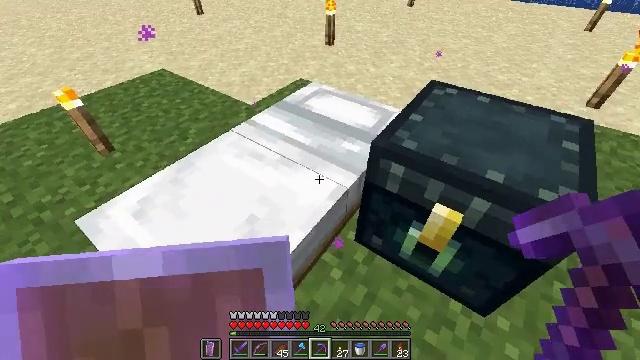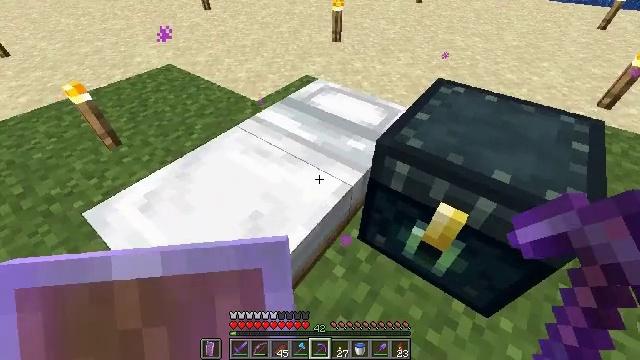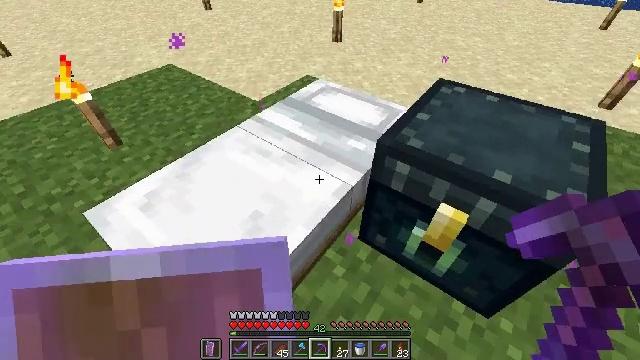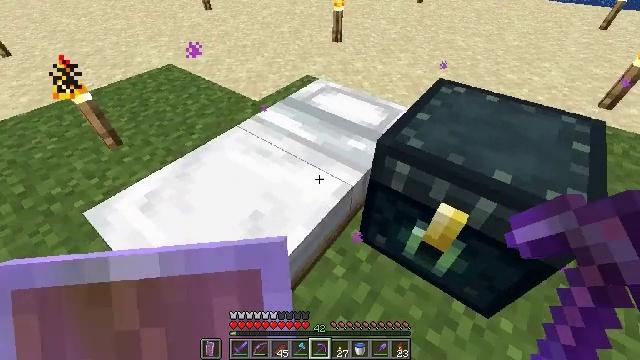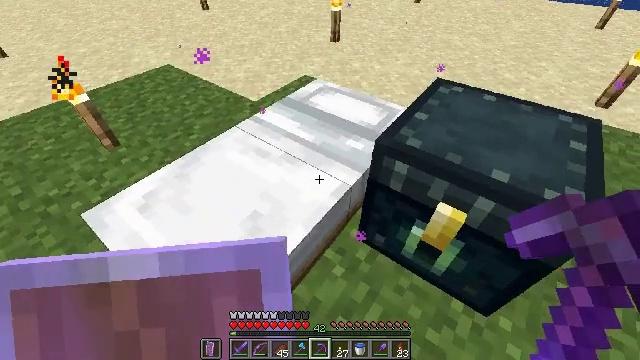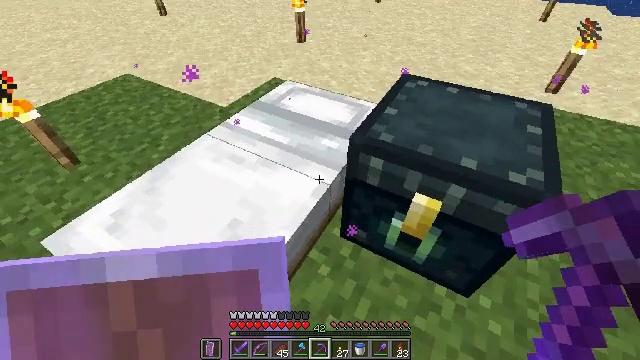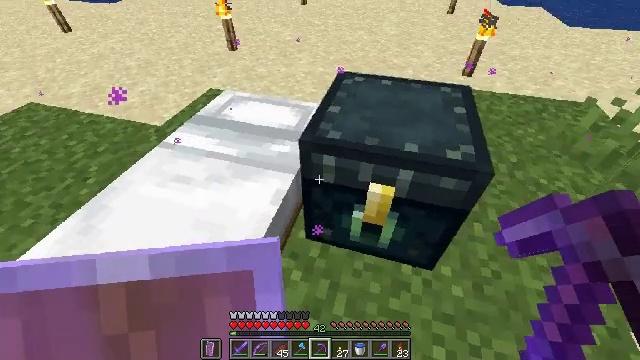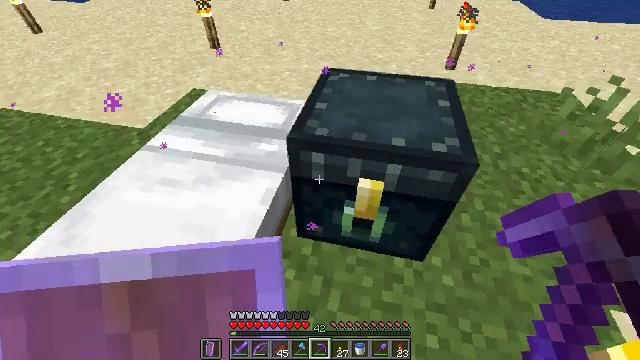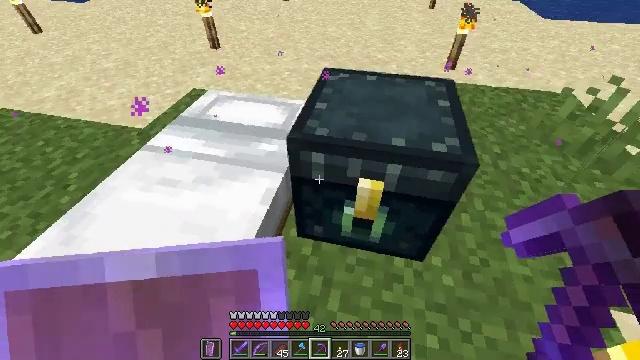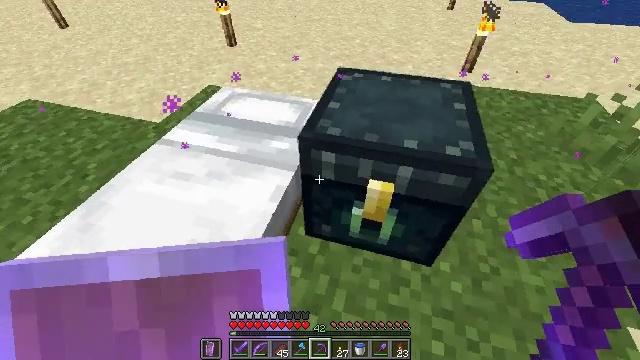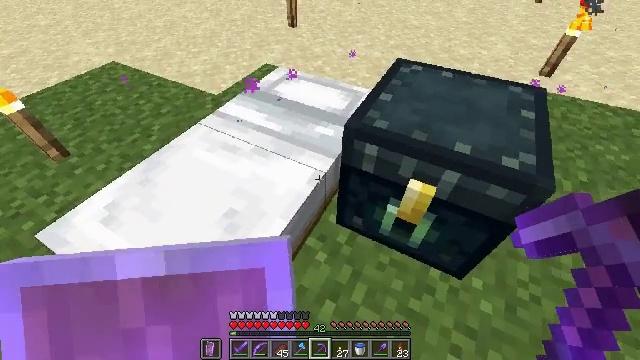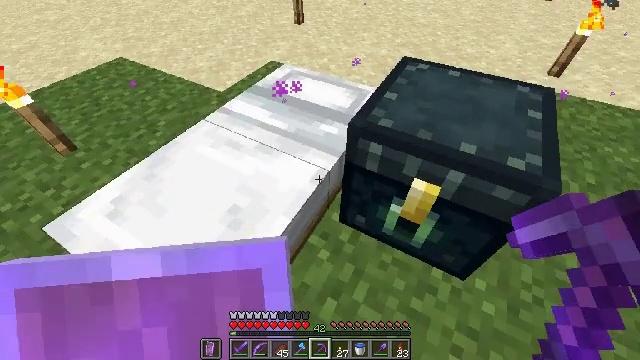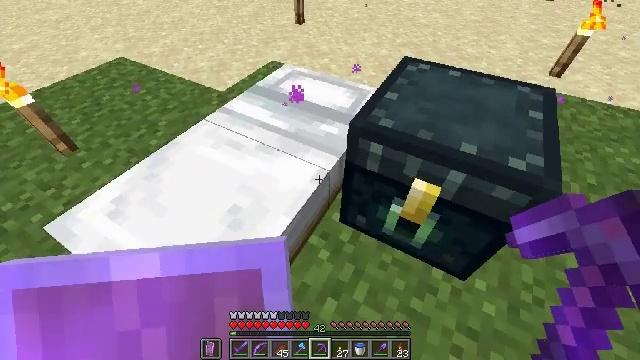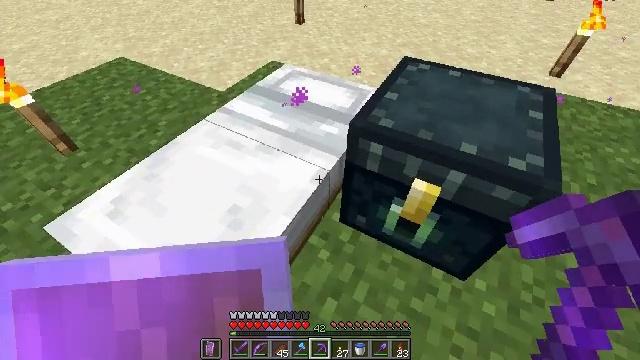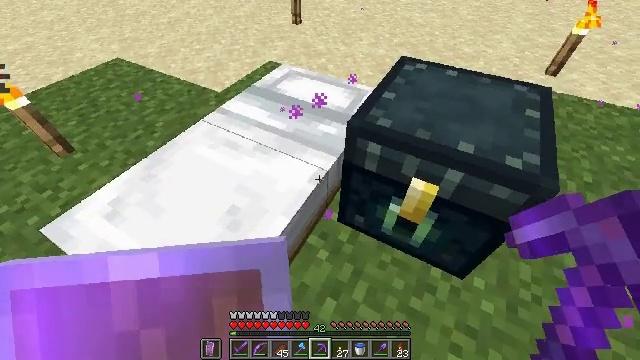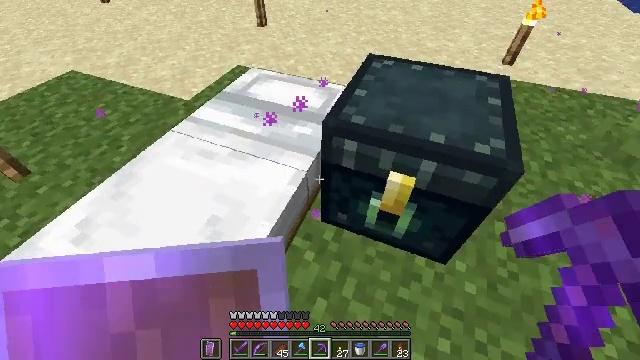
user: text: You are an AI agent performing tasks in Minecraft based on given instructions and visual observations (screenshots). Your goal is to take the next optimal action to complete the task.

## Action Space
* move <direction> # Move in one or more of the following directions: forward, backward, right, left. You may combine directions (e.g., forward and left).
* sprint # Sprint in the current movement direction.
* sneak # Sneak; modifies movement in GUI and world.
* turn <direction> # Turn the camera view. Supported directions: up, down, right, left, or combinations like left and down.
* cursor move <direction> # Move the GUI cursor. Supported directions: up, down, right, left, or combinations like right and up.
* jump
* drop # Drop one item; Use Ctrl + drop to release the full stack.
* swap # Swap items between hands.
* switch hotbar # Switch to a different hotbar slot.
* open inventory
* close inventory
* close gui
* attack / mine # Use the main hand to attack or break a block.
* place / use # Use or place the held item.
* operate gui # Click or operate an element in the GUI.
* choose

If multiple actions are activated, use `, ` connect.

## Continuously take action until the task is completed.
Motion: motion action
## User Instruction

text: Attack the white bed to collect it.
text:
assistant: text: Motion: turn left
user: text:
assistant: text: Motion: no_op
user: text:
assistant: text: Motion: no_op
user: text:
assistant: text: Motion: no_op
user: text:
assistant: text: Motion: turn right
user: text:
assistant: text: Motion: turn right
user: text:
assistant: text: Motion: turn right
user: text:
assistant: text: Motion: no_op
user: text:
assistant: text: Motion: turn left
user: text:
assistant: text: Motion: turn left and down
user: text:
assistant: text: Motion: turn left
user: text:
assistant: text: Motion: no_op
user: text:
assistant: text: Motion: no_op
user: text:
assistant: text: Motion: no_op
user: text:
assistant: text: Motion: turn right
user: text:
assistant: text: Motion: turn right
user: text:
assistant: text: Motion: move forward, turn right
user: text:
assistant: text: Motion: move forward, turn right
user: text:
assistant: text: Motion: move forward, turn right
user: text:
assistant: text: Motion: move forward, turn right
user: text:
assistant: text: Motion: no_op
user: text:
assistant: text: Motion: use / place
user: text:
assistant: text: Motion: use / place
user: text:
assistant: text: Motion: use / place
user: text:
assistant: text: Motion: no_op
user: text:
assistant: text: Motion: turn down
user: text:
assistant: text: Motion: turn right and down
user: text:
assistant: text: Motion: no_op
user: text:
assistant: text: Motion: no_op
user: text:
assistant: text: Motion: no_op